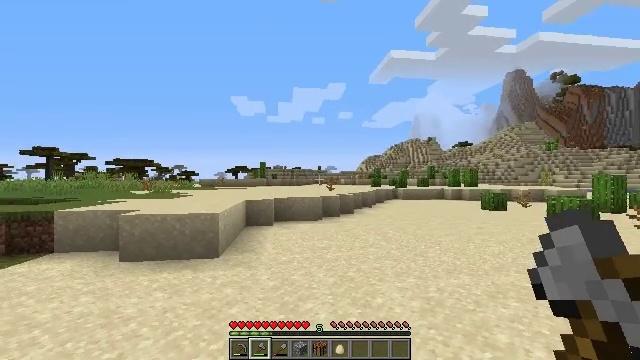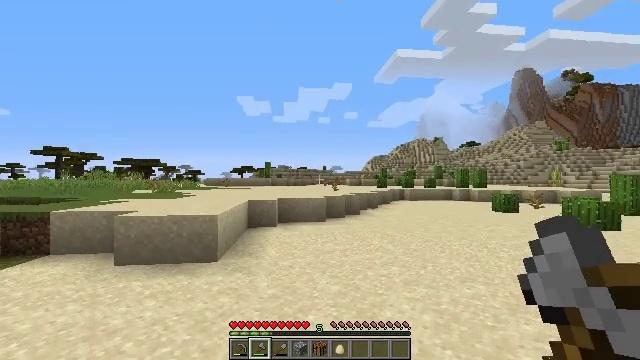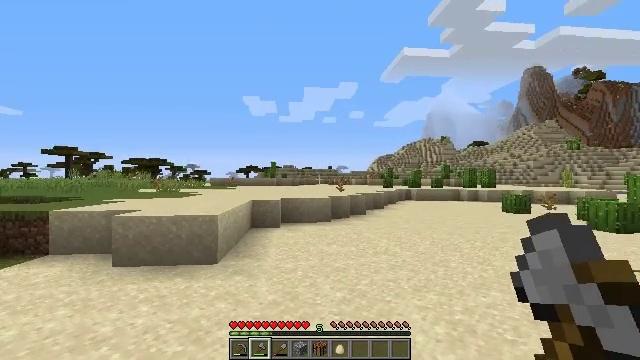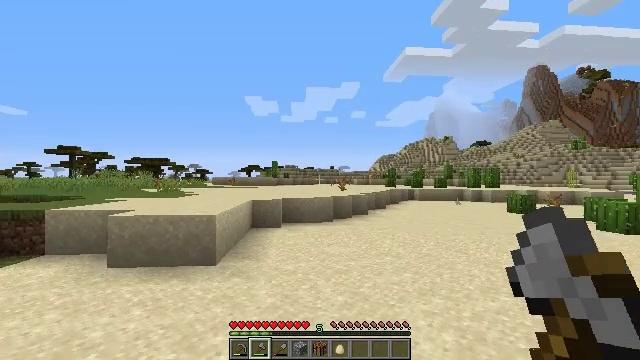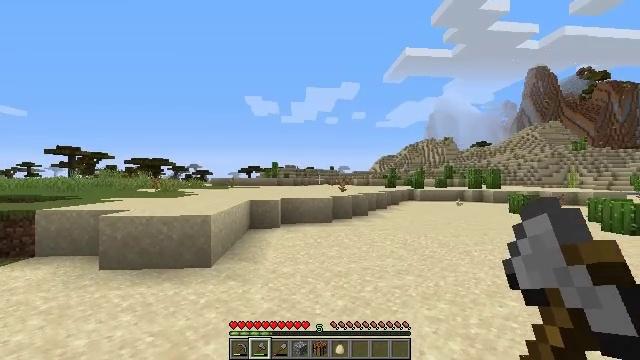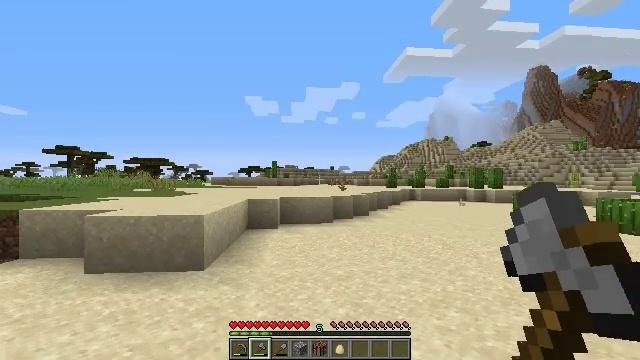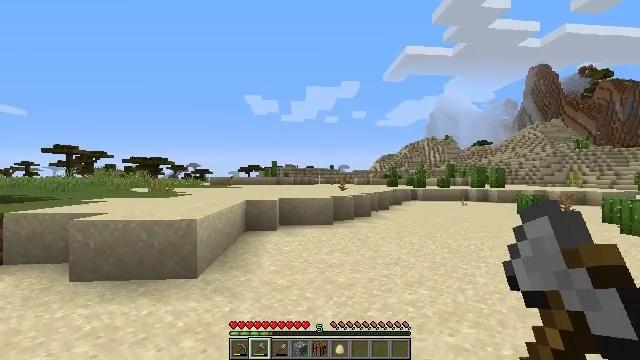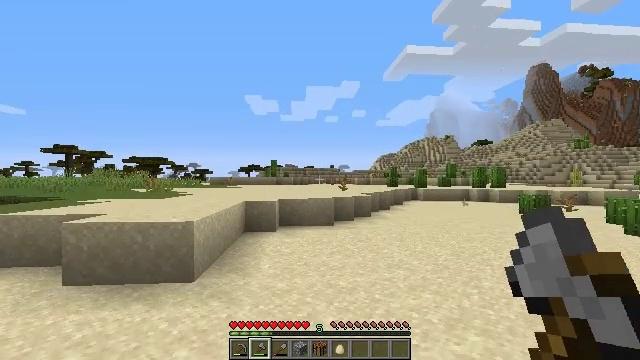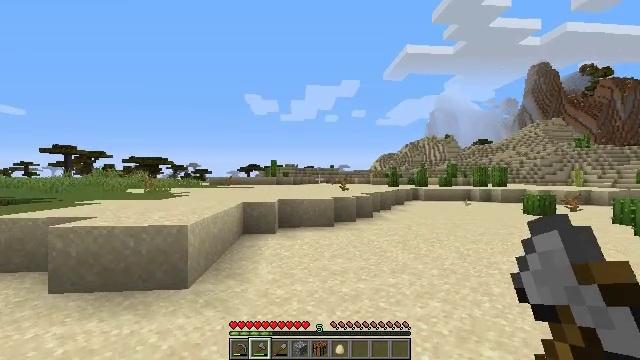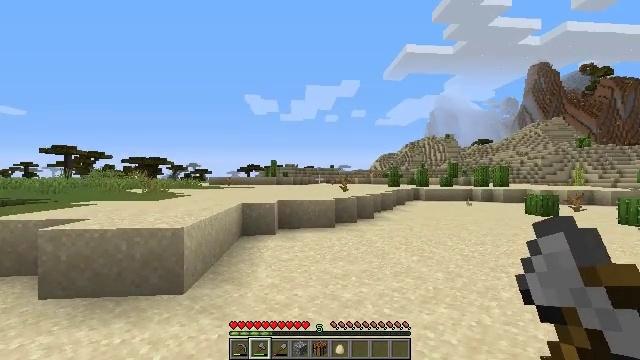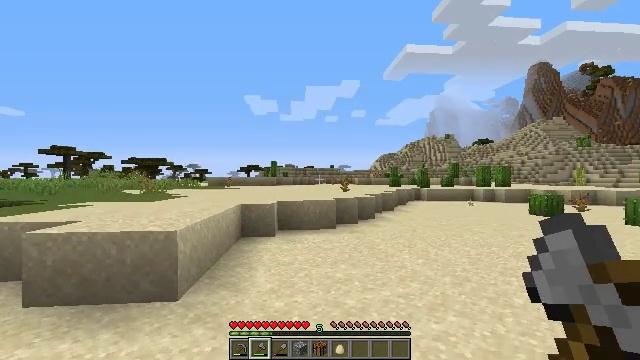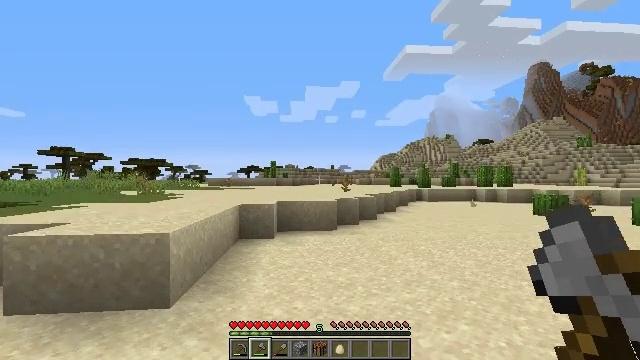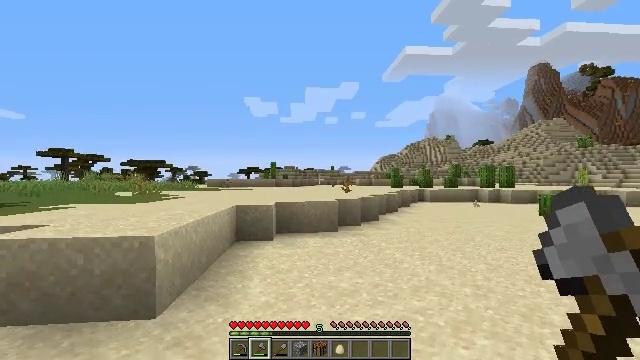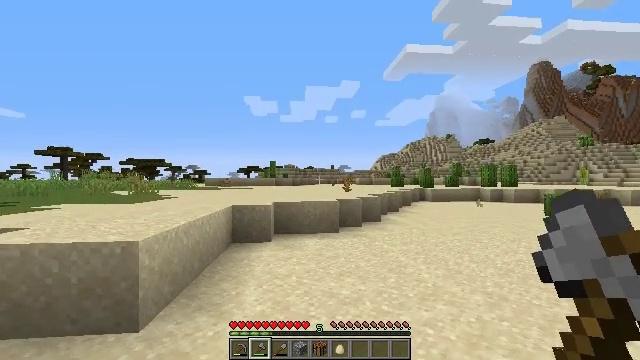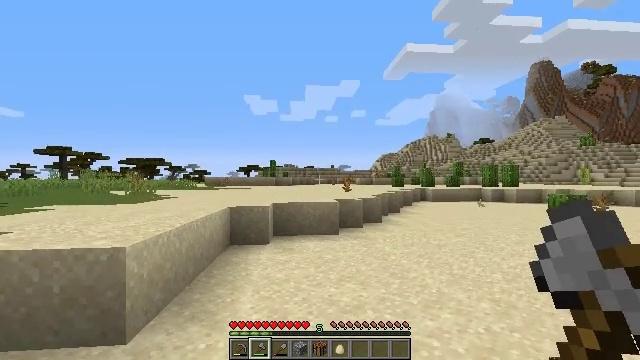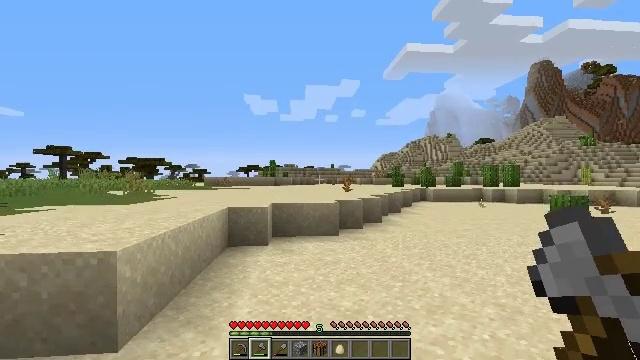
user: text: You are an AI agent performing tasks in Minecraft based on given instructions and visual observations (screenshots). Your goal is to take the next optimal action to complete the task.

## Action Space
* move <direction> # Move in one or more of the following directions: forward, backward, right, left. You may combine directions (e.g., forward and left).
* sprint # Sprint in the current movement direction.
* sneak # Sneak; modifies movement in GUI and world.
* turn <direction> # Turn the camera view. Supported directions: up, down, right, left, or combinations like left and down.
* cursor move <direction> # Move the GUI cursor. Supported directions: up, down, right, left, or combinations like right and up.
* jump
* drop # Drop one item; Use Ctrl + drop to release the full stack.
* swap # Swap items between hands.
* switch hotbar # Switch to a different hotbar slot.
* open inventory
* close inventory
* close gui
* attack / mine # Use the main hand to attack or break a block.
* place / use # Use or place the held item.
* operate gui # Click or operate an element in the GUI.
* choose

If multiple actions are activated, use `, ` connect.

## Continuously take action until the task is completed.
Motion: motion action
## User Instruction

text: Mine coarse dirt from the ground.
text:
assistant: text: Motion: move forward, turn left
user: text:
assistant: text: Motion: move forward, turn left
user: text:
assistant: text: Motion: move forward
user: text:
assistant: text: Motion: move forward
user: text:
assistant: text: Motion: move forward
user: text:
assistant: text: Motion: move forward
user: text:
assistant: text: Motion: move forward
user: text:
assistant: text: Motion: move forward
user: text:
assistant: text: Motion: move forward
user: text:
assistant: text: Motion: move forward
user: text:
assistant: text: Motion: move forward
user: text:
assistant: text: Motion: move forward
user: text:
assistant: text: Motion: move forward
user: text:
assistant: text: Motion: move forward
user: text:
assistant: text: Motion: move forward
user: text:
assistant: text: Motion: move forward
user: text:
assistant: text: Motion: move forward
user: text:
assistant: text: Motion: move forward
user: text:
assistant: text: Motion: move forward
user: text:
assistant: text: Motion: move forward
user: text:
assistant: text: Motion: move forward
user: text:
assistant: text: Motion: move forward
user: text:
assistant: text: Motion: move forward
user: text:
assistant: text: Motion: move forward
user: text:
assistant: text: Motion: move forward
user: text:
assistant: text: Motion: move forward
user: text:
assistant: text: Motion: move forward
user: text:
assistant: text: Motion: move forward
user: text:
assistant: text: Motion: move forward
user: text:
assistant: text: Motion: move forward